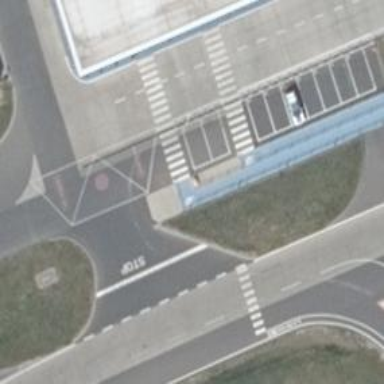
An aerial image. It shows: Sidewalk along the footway.